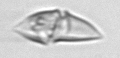
Label: Gyrodinium